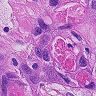
Metastatic tissue present: yes